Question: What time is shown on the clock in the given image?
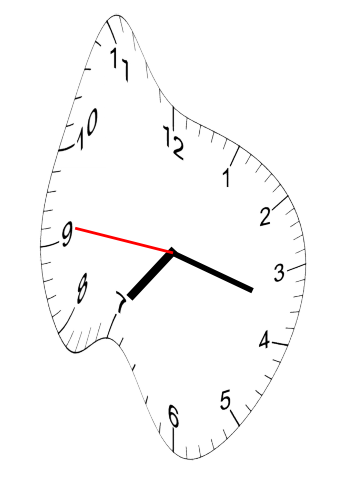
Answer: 07:17:46